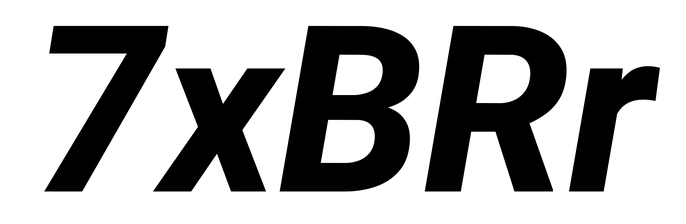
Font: Roboto-Italic_ExtraBold_Italic